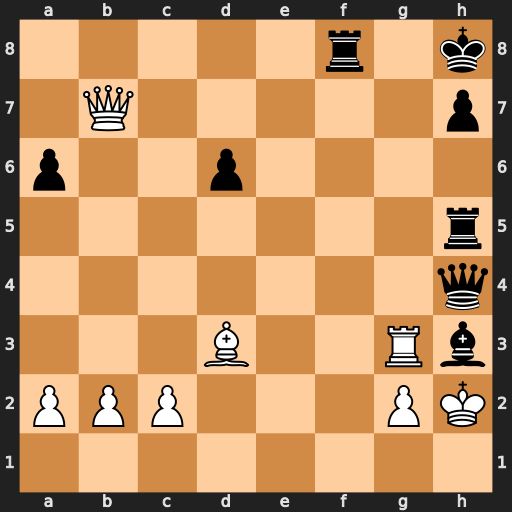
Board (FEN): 5r1k/1Q5p/p2p4/7r/7q/3B2Rb/PPP3PK/8
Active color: w
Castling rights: -
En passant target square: -
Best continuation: Qg7#